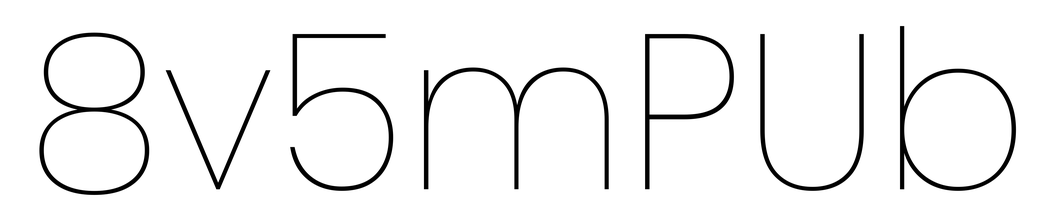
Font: Poppins-Thin